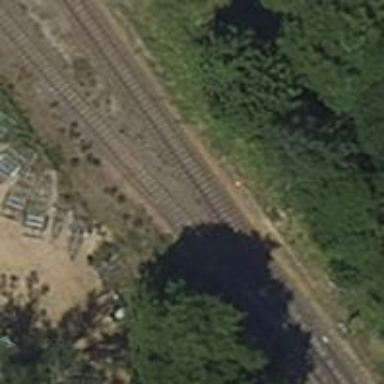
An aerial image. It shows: Railway signal.